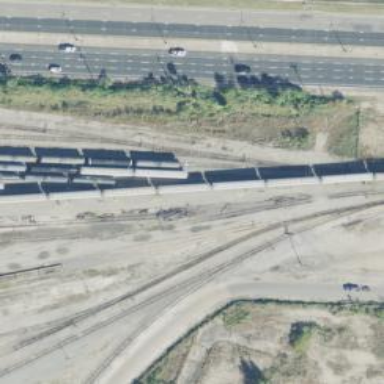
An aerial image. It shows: Railway yard used for servicing trains.